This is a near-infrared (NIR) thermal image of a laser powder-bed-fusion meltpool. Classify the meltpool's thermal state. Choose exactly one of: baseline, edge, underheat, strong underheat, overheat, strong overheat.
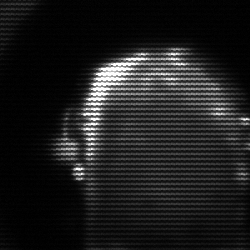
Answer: baseline